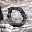
Label: 0